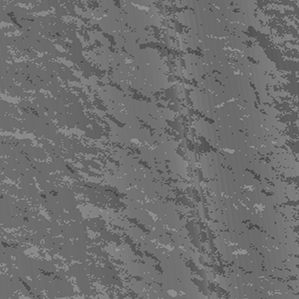
Label: frost